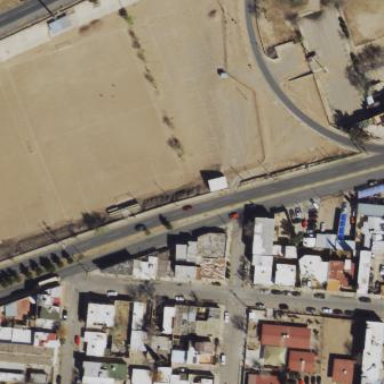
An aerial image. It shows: Soccer pitch on the ground.